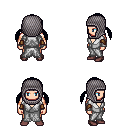
a pixel art fantasy rpg character, male body template, human, light skin, white robe, gold greaves, raven twin-tailed hairstyle, chain hood, cloth bracers, maroon shoes, four views (front, back, left, right), 2x2 character sprite sheet, small pixel art, hard edges, no anti-aliasing